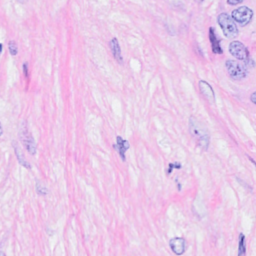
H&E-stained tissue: Breast